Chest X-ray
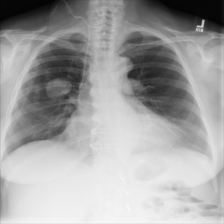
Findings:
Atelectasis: negative
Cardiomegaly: negative
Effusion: negative
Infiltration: negative
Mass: negative
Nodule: negative
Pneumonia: negative
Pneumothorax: negative
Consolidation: negative
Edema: negative
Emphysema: negative
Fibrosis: negative
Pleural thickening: negative
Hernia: negative